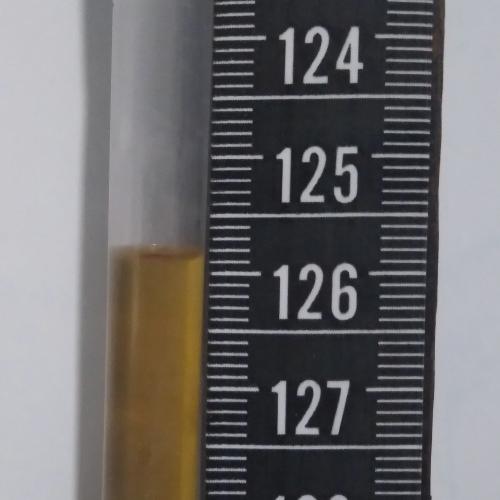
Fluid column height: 125.8 cm